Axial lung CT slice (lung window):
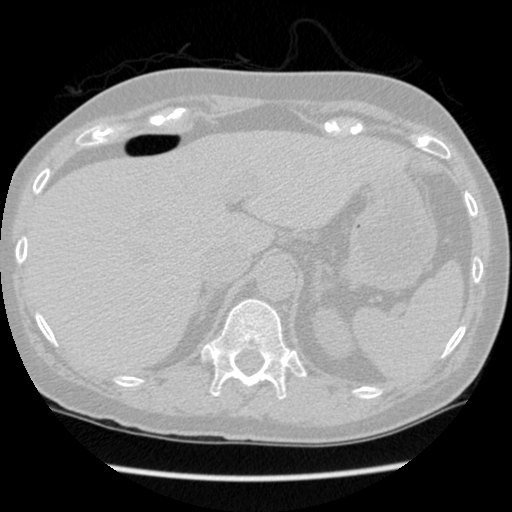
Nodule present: no